An envelope spectrum derived from a bearing vibration measurement is shown; the reference markers locate BPFO, BPFI, BSF and FTF for this bearing geometry and shaft speed. Classify the bearing condition as one of: normal, inner_race, outer_race, ball.
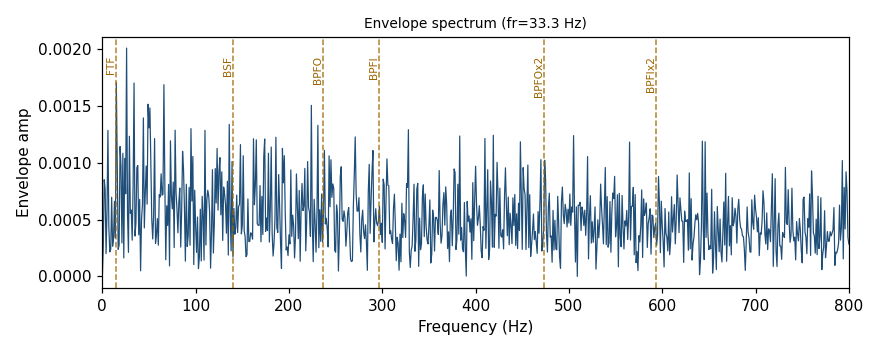
Answer: normal